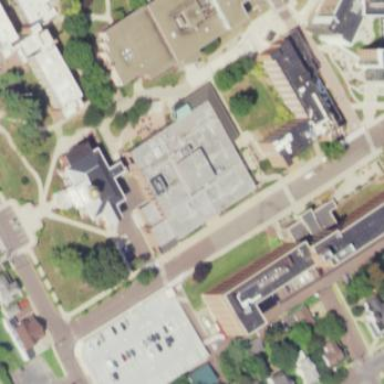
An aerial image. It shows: View of university building.